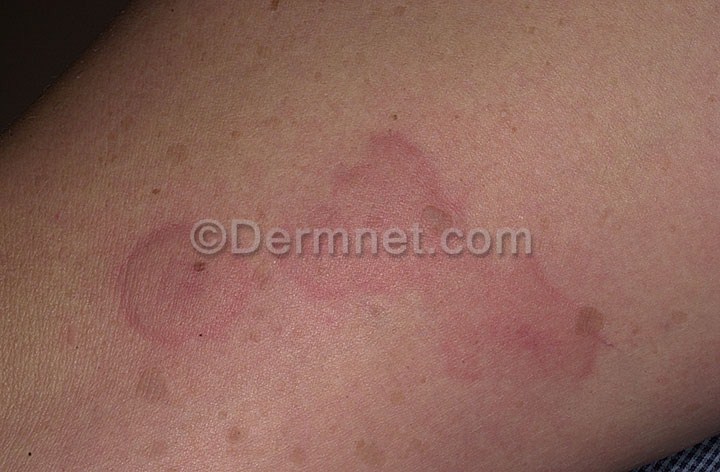
Disease: Urticaria Hives